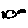
Label: fish